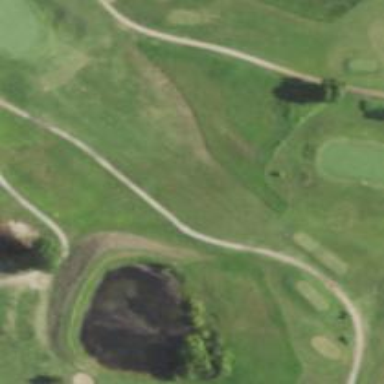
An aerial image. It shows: Rough area on grassy golf course.